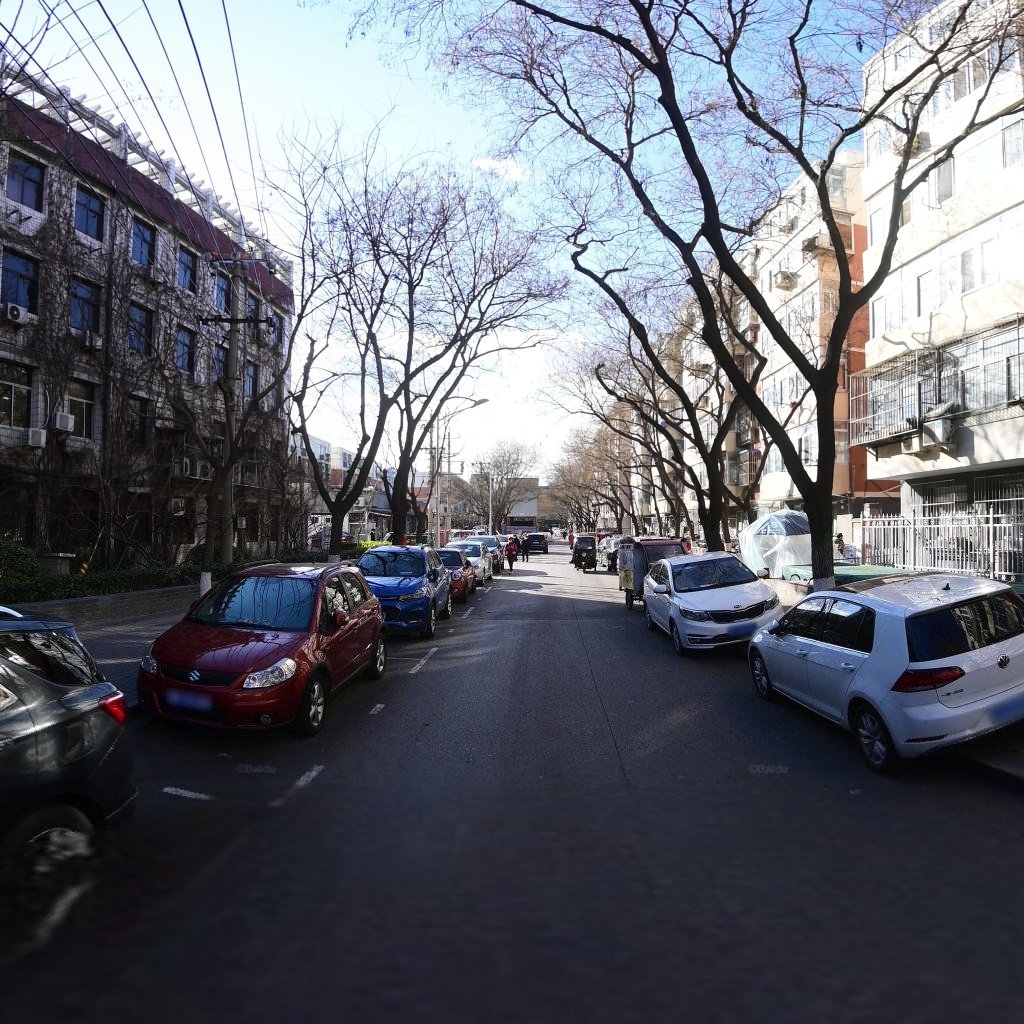
Region: Xicheng
Road damage annotations: longitudinal crack